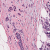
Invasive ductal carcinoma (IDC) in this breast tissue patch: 1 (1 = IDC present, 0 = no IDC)